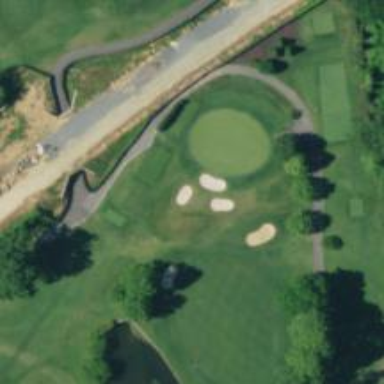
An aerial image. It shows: View of golf hole.